Field crop: tomato
Growth stage: 1
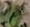
Species: solanum